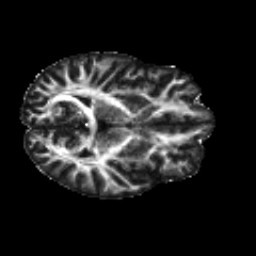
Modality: FA
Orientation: axial
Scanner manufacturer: siemens
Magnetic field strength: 3 T
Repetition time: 4.16 s
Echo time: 0.0806 s